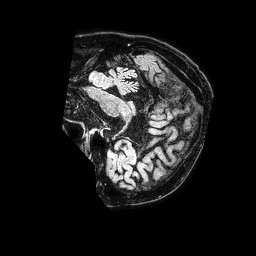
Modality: FLAIR
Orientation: sagittal
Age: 65
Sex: male
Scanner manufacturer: philips
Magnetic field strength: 1.5 T
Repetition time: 4.8 s
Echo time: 0.3 s